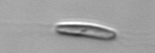
Label: Chrysochromulina